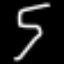
Label: squiggle